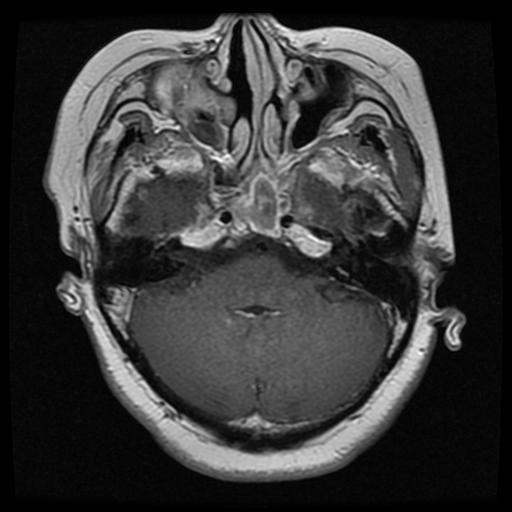
Label: pituitary